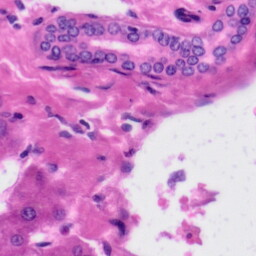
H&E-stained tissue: Liver